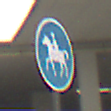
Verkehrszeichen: Reitweg
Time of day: Midday
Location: Roofed (Urban)
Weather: Overcast
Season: NotSpecified
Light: Artificial